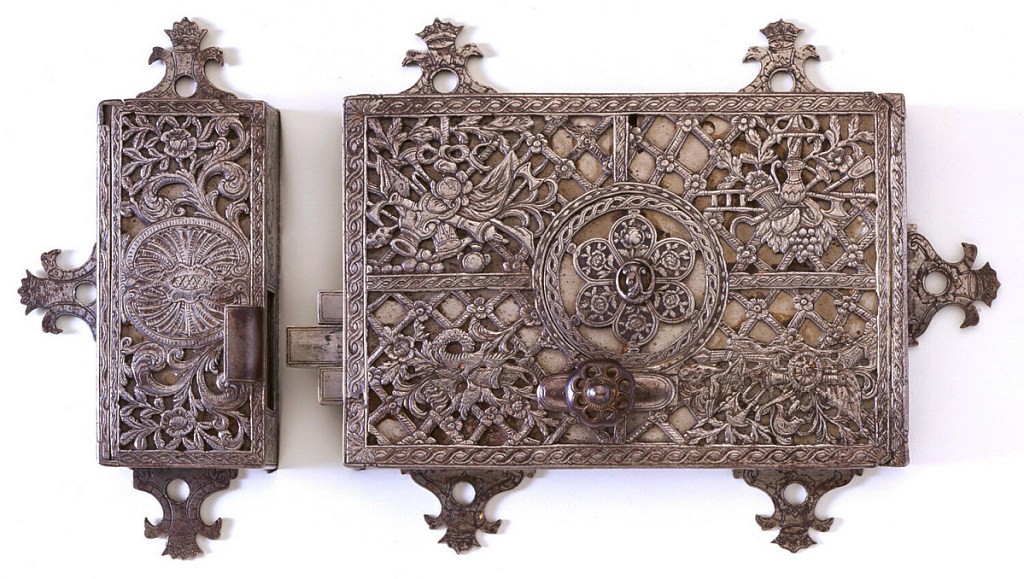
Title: Box Lock
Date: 1685–95
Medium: Cast and engraved iron
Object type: lock
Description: Solid and pierced plates cast and engraved with trophies and floral scrolls.